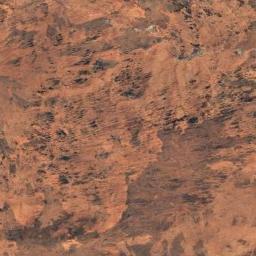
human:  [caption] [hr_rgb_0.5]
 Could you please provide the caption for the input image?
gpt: There are yellow desert with lines of green plants .

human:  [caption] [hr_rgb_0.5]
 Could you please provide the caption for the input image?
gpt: The desert has orange soil and some black rocks .

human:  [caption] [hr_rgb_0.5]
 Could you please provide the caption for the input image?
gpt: This is a orange desert with brown gullys .

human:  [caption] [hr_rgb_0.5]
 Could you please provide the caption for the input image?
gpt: There are some bare rocks in this desert .

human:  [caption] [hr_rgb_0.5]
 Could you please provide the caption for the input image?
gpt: A brown desert covered with bare land and some black rocks .